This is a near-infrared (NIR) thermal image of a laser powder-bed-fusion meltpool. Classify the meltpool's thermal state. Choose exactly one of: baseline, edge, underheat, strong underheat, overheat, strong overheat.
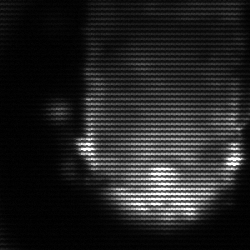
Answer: baseline